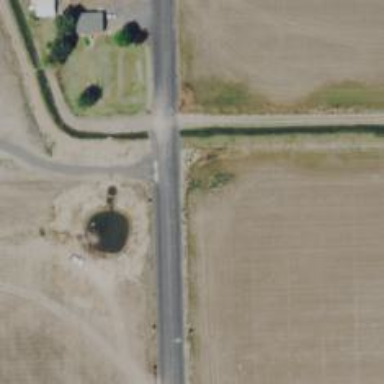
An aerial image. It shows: Culvert underpass for canal.